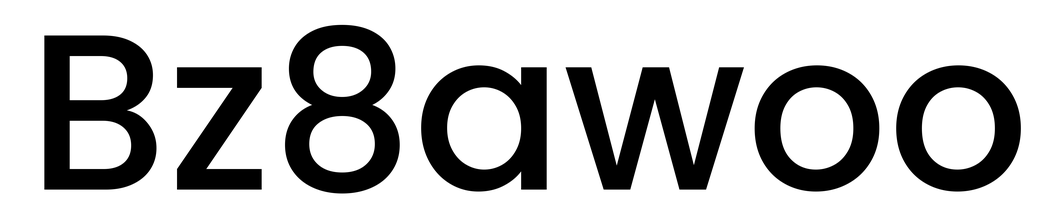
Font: Poppins-Medium